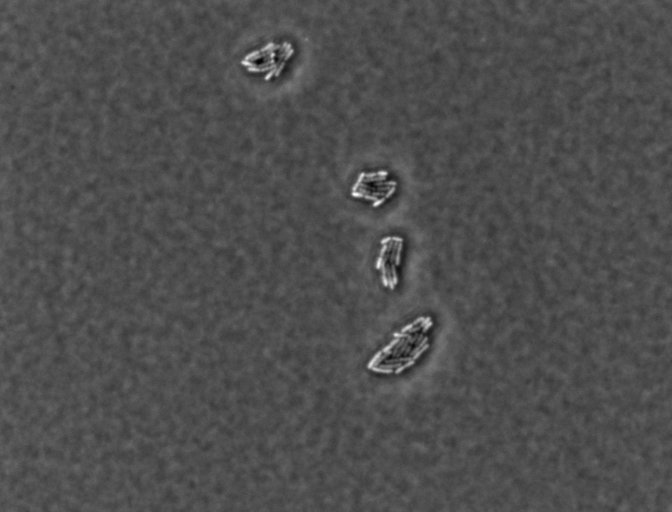
Salmonella enterica Enteritidis